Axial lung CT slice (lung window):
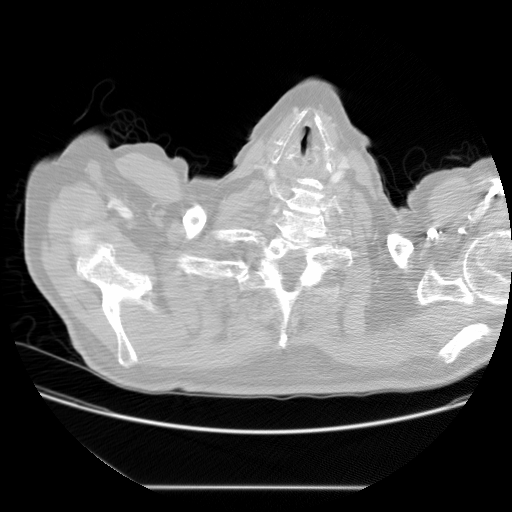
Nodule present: no